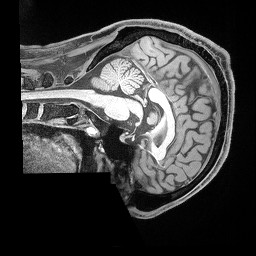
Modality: T1w
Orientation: sagittal
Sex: male
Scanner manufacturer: siemens
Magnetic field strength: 3 T
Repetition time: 2.53 s
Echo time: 0.00169 s